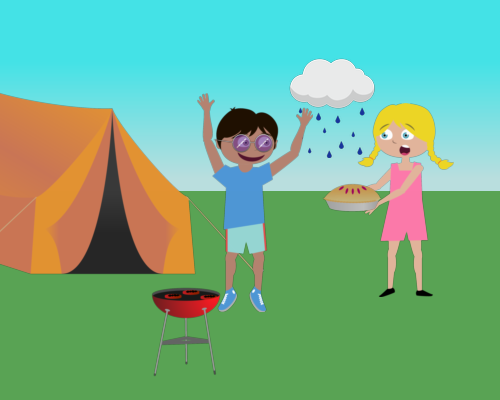
Large tent on left, cut off at horizon. Fire hazard before it. Small grill slightly left. Boy smiling, hands up, jumping with purple glasses. Worried girl facing right, concerned, at horizon line. Below, raindrops; girl holding pie, offering it to boy under rain cloud.